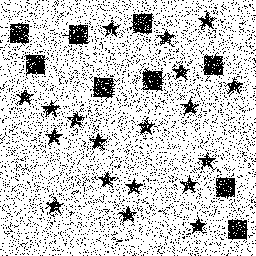
Squares: 9
Triangles: 0
Stars: 19
Total shapes: 28